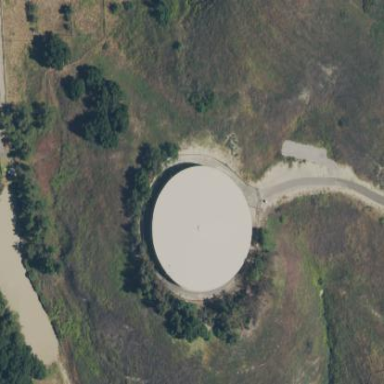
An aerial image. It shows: Building with water storage tank. The tank is used for storing water.